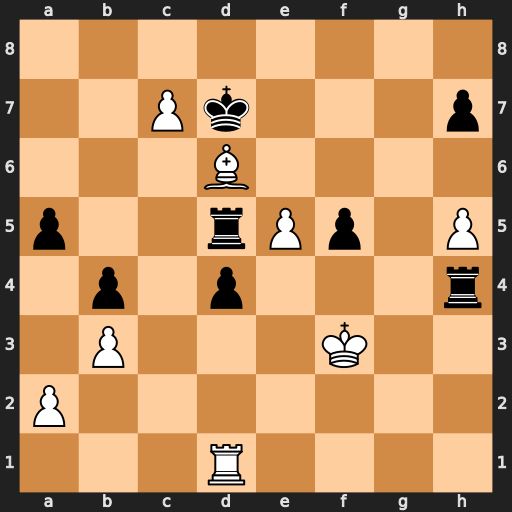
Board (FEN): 8/2Pk3p/3B4/p2rPp1P/1p1p3r/1P3K2/P7/3R4
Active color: w
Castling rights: -
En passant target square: -
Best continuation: Rg1 Rg4 e6+ Kxd6 c8=Q Rxg1 Qd7+